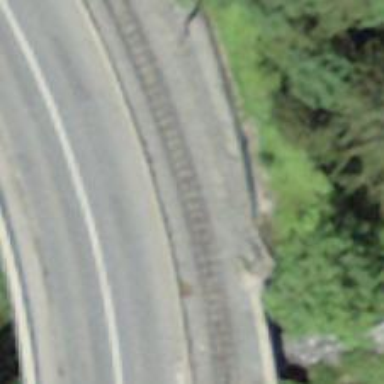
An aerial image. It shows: Narrow-gauge railway track with electrified contact line. The railway has one track.